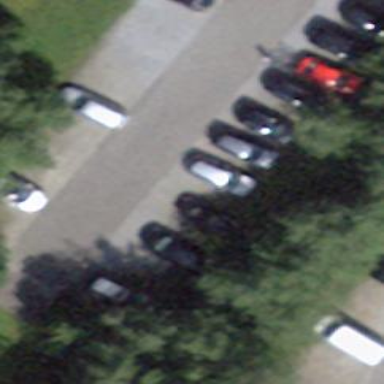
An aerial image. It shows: Parking area.